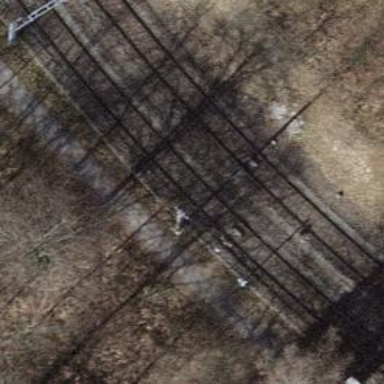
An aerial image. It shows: Catenary mast for power lines.